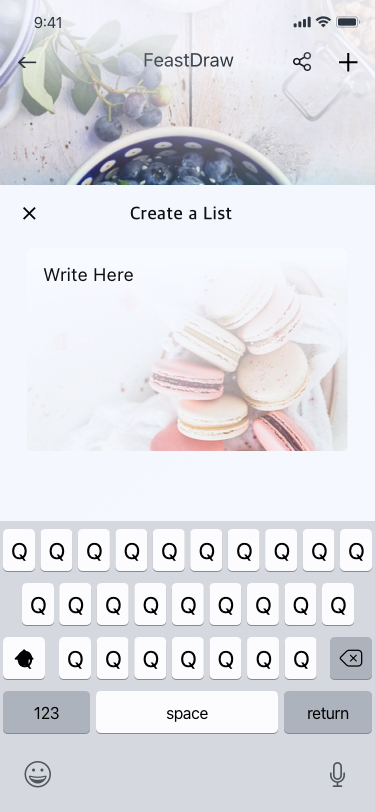
Text in this UI design:
Create a List
Write Here